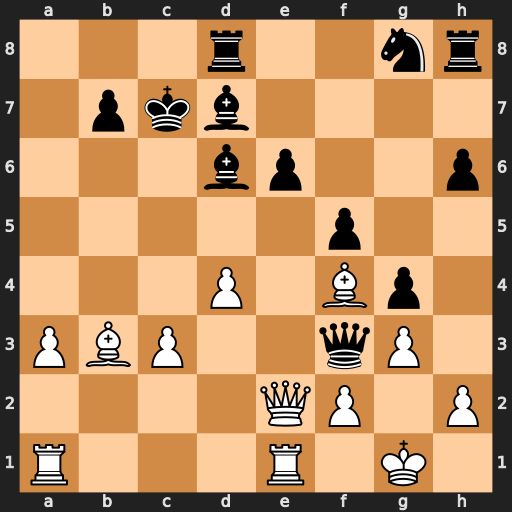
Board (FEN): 3r2nr/1pkb4/3bp2p/5p2/3P1Bp1/PBP2qP1/4QP1P/R3R1K1
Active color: w
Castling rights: -
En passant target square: -
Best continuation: Bxd6+ Kxd6 Qe5+